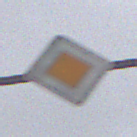
Verkehrszeichen: Vorfahrtsstrasse
Umgebung: Outdoor, RoadRail
Tageszeit: Midday
Wetter: Overcast
Licht: Natural
Jahreszeit: NotSpecified
Kontrast: LowContrast